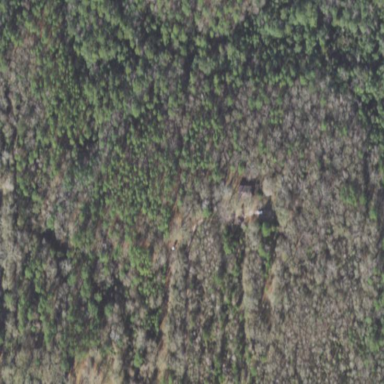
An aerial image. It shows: Forest area dominated by needle-leaved trees.